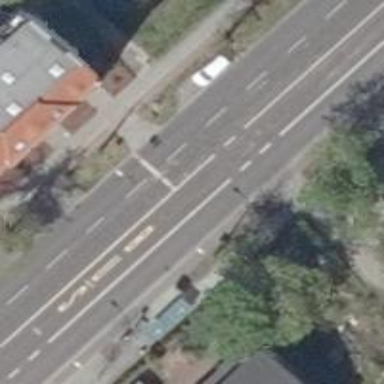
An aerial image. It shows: Tram stop.